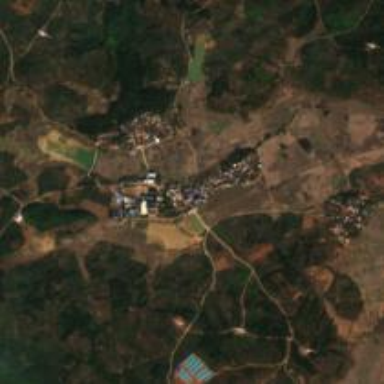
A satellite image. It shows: Ethnic township within town.